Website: bh-photo
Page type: customer-info-address
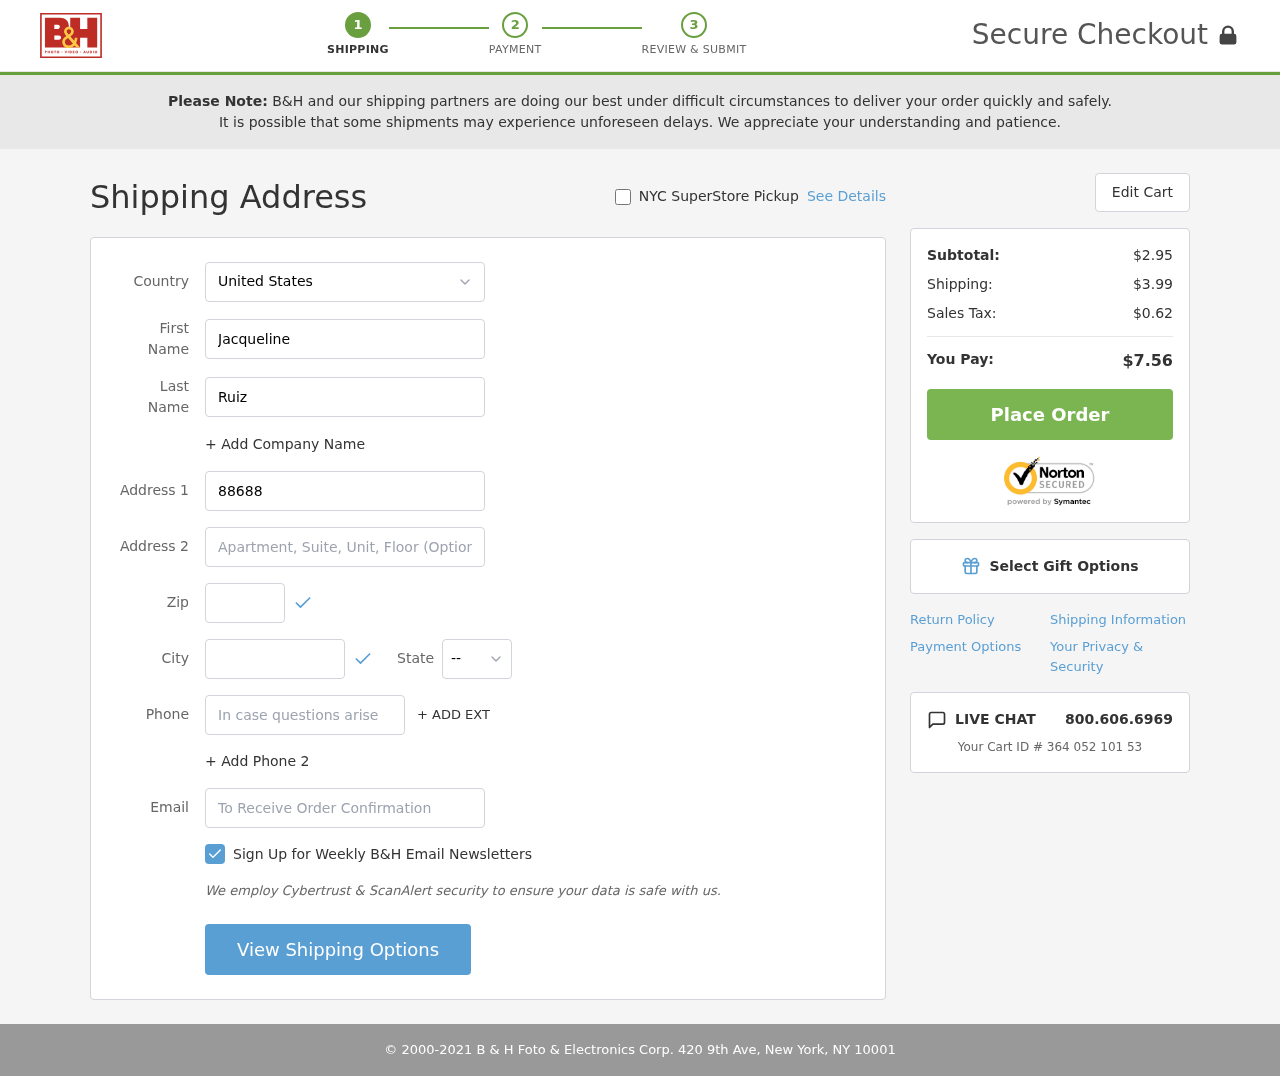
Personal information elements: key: PII_CITY
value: South Patriciaview
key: PII_COUNTRY
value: United States
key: PII_EMAIL
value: jacqueline.ruiz@hotmail.com
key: PII_FIRSTNAME
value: Jacqueline
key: PII_LASTNAME
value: Ruiz
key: PII_PHONE
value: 7703198650
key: PII_POSTCODE
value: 72958
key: PII_STATE_ABBR
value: PA
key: PII_STREET
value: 88688 Henry Vista
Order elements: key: ORDER_SUBTOTAL
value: $2.95
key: ORDER_SHIPPING_COST
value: $3.99
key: ORDER_TAX
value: $0.62
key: ORDER_TOTAL
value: $7.56
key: ORDER_ID
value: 364 052 101 53